Aerial crown-view tile of a tropical tree (Barro Colorado Island, Panama), acquired 20240918:
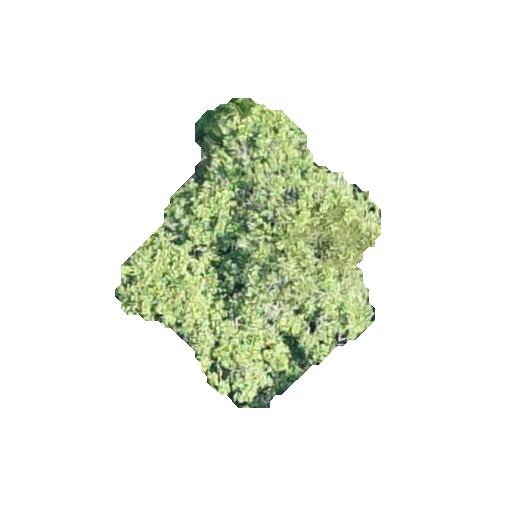
Species: Alseis blackiana
GBIF accepted scientific name: Alseis blackiana
Crown area: 77.765 m²